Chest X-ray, PA view. Patient: 59 years old, sex F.
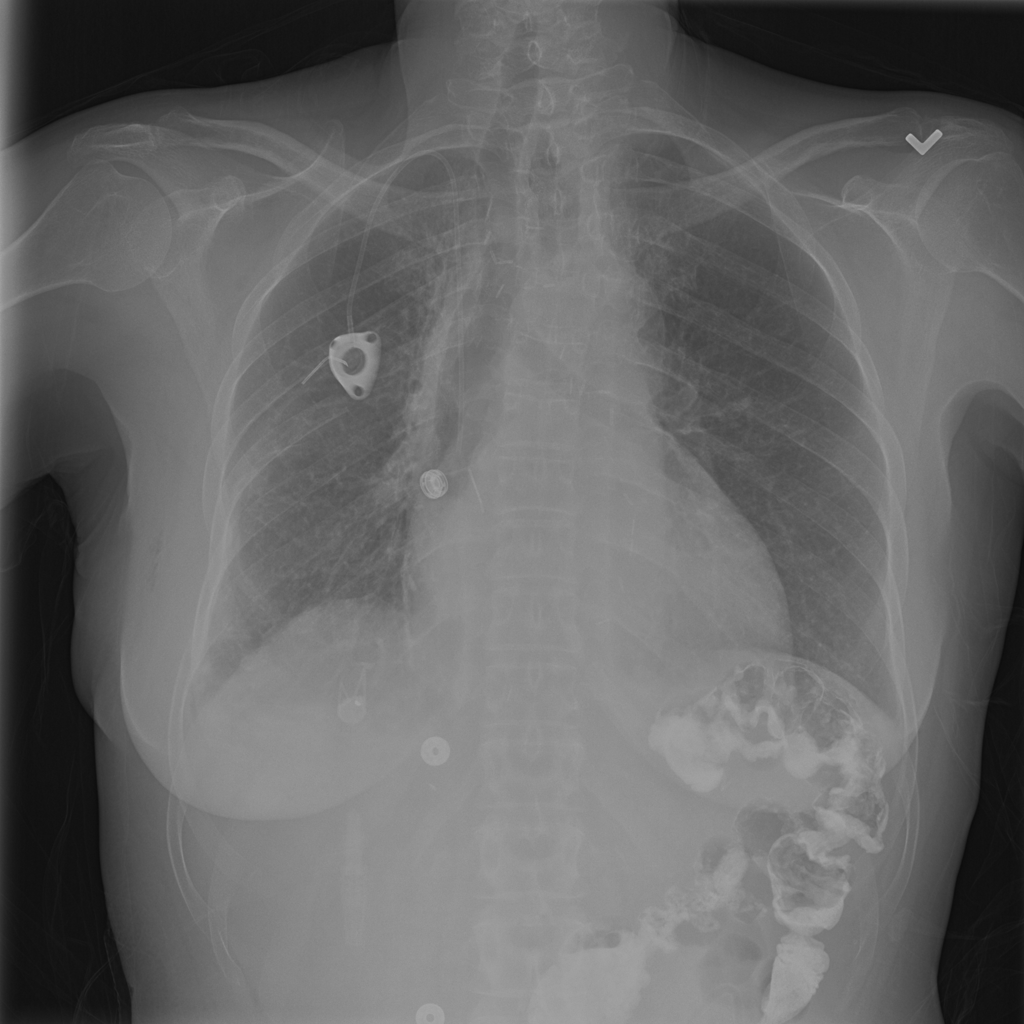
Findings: No Finding